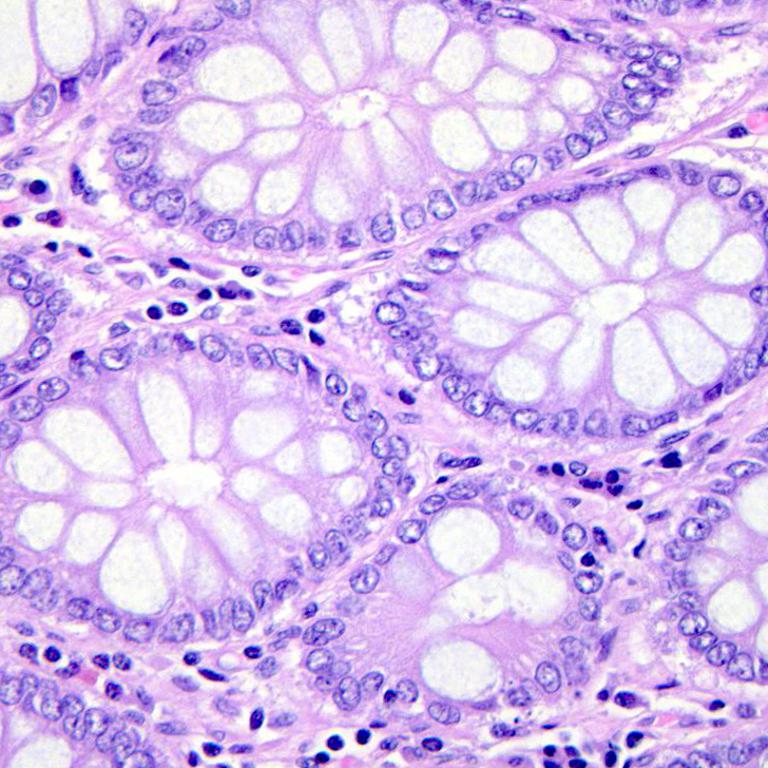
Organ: colon
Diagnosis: benign